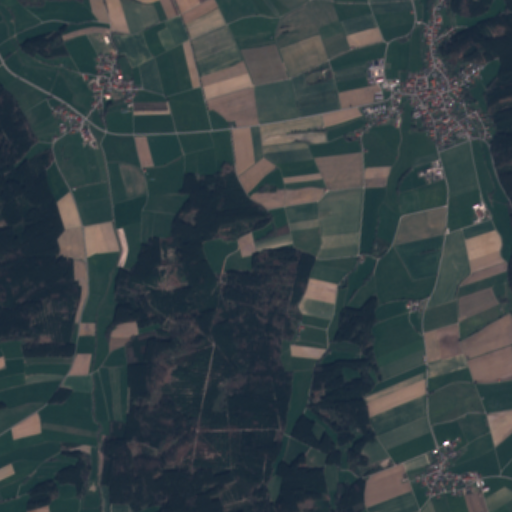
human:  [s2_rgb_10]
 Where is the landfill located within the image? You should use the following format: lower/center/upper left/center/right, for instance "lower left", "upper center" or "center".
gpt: The landfill is located in the lower right of the image.
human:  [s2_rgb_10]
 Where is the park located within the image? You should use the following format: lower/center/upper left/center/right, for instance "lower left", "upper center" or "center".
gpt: The park is located in the upper right of the image.
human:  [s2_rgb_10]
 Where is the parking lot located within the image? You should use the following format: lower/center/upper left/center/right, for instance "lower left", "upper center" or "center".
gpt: The parking lot is located in the upper right of the image.
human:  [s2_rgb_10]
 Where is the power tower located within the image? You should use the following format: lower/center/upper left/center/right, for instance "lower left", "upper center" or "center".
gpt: There is no power tower in the image.